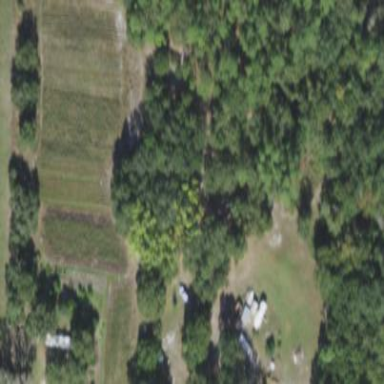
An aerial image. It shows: Plant nursery specializing in trees.